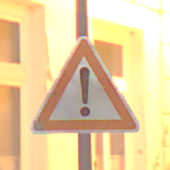
Verkehrszeichen: Gefahrenstelle
Umgebung: Outdoor, Urban
Tageszeit: Night
Wetter: Clear
Licht: Artificial
Jahreszeit: NotSpecified
Kontrast: HighContrast